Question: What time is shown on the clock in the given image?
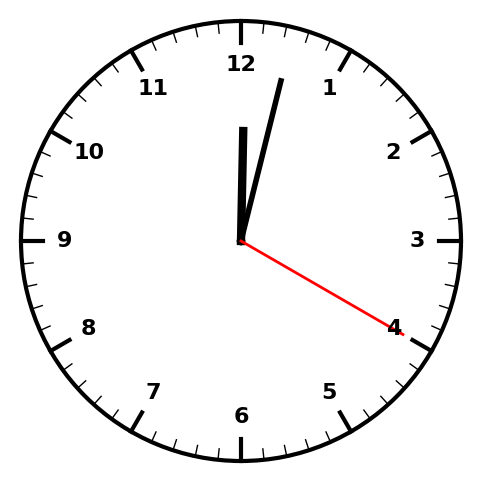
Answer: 12:02:20